五年级 · 算术
写出下面各数的倍数。

$\begin{array}{llll}8 & 11 & 5 & 10\end{array}$
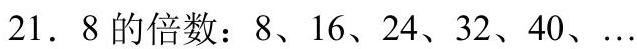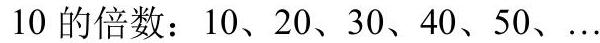
答案: 解

11 的倍数: $11 、 22 、 33 、 44 、 55 、 66 、 \ldots$

5 的倍数: $5 、 10 、 15 、 20 、 25 、 \ldots$

10 的倍数: $10 、 20 、 30 、 40 、 50 、 \ldots$

【分析】求一个数的倍数就是用这个数乘以正整数, 所求得的积就是这个数的倍数, 因为一个数的倍数的个数是无限的, 所以只要依次列出前几个再用省略号表示即可。

【详解】用 $8 、 11 、 5 、 10$ 这四个数分别与正整数 $1 、 2 、 3 、 4 、 5$ 相乘就能求出前五个倍数, 然后用省略号表示。

8 的倍数: $8 、 16 、 24 、 32 、 40 、 \ldots$

11 的倍数: $11 、 22 、 33 、 44 、 55 、 \ldots$

5 的倍数: $5 、 10 、 15 、 20 、 25 、 \ldots$